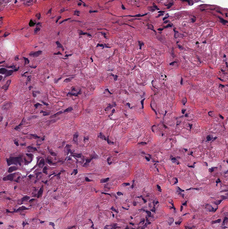
Tumor epithelial tissue: no
Tumor-associated stroma tissue: yes
Normal tissue: no